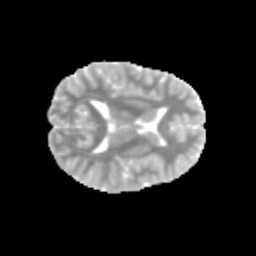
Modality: MD
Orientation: axial
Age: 11
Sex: female
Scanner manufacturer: siemens
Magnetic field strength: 3 T
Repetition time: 3.8 s
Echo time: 0.07 s